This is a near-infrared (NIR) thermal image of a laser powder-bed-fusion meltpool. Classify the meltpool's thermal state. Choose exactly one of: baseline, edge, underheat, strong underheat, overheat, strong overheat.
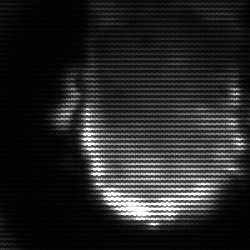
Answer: baseline